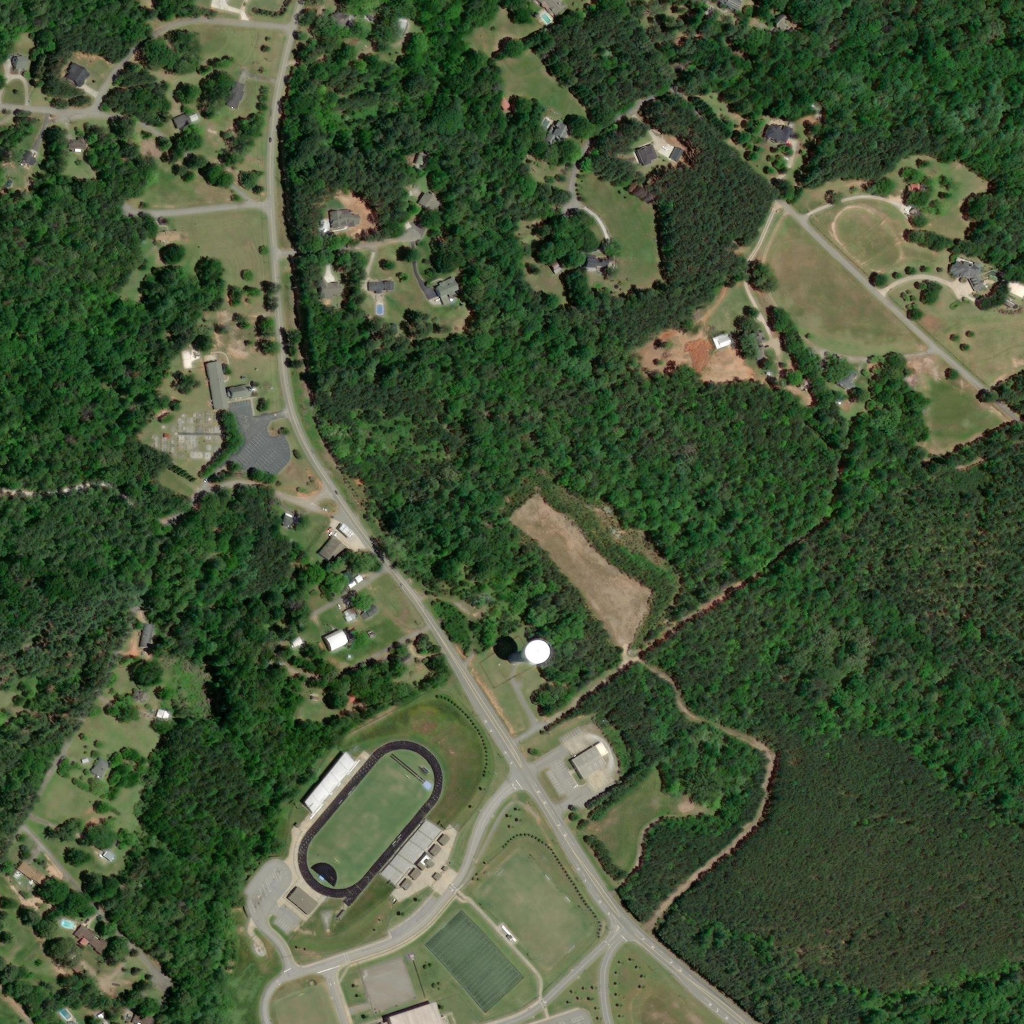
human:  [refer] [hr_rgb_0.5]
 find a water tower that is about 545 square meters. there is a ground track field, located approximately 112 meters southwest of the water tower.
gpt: <box>[[50, 62, 53, 65, 0]]</box>

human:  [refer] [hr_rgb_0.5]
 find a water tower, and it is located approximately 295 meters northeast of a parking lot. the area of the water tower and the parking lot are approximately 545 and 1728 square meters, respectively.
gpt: <box>[[50, 62, 53, 65, 0]]</box>